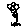
Label: flower